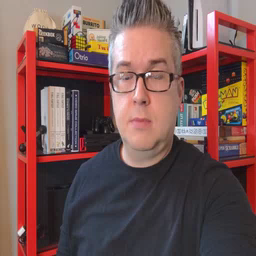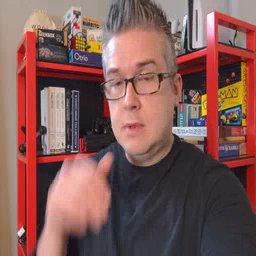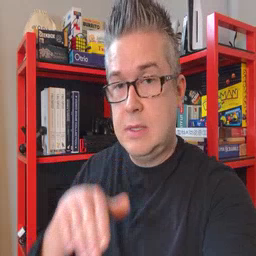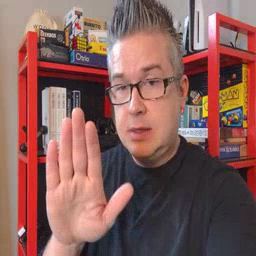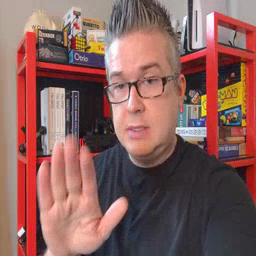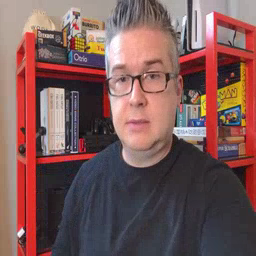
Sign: into